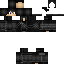
A female human skin with dark skin, wearing brown helmet dressed in a black robe top and black pants, featuring a closed mouth.